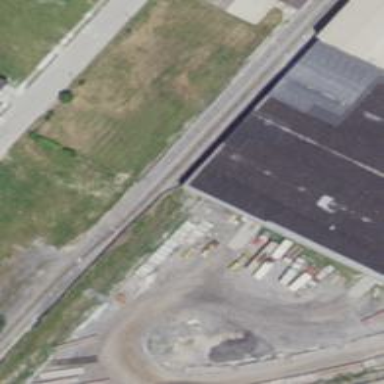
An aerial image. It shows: Railway siding for service.